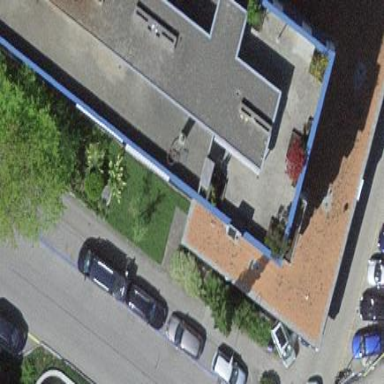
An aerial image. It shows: Residential building with flat roof.